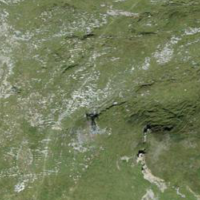
EUNIS habitat code: 26
Species observed at this site:
Gentianella campestris